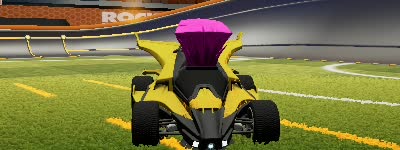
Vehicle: aftershock